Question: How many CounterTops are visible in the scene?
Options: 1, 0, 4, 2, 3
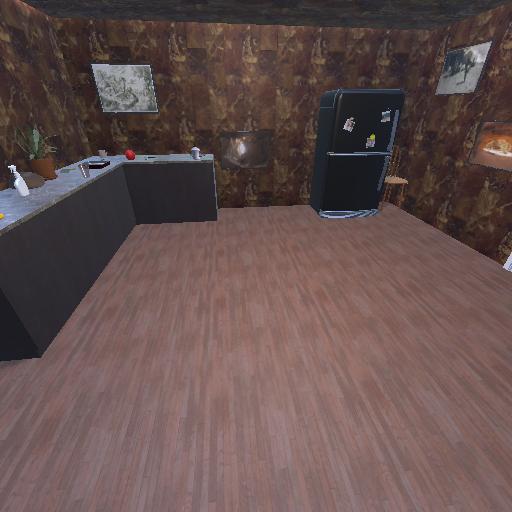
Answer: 1